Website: ulta-beauty
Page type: billing-address
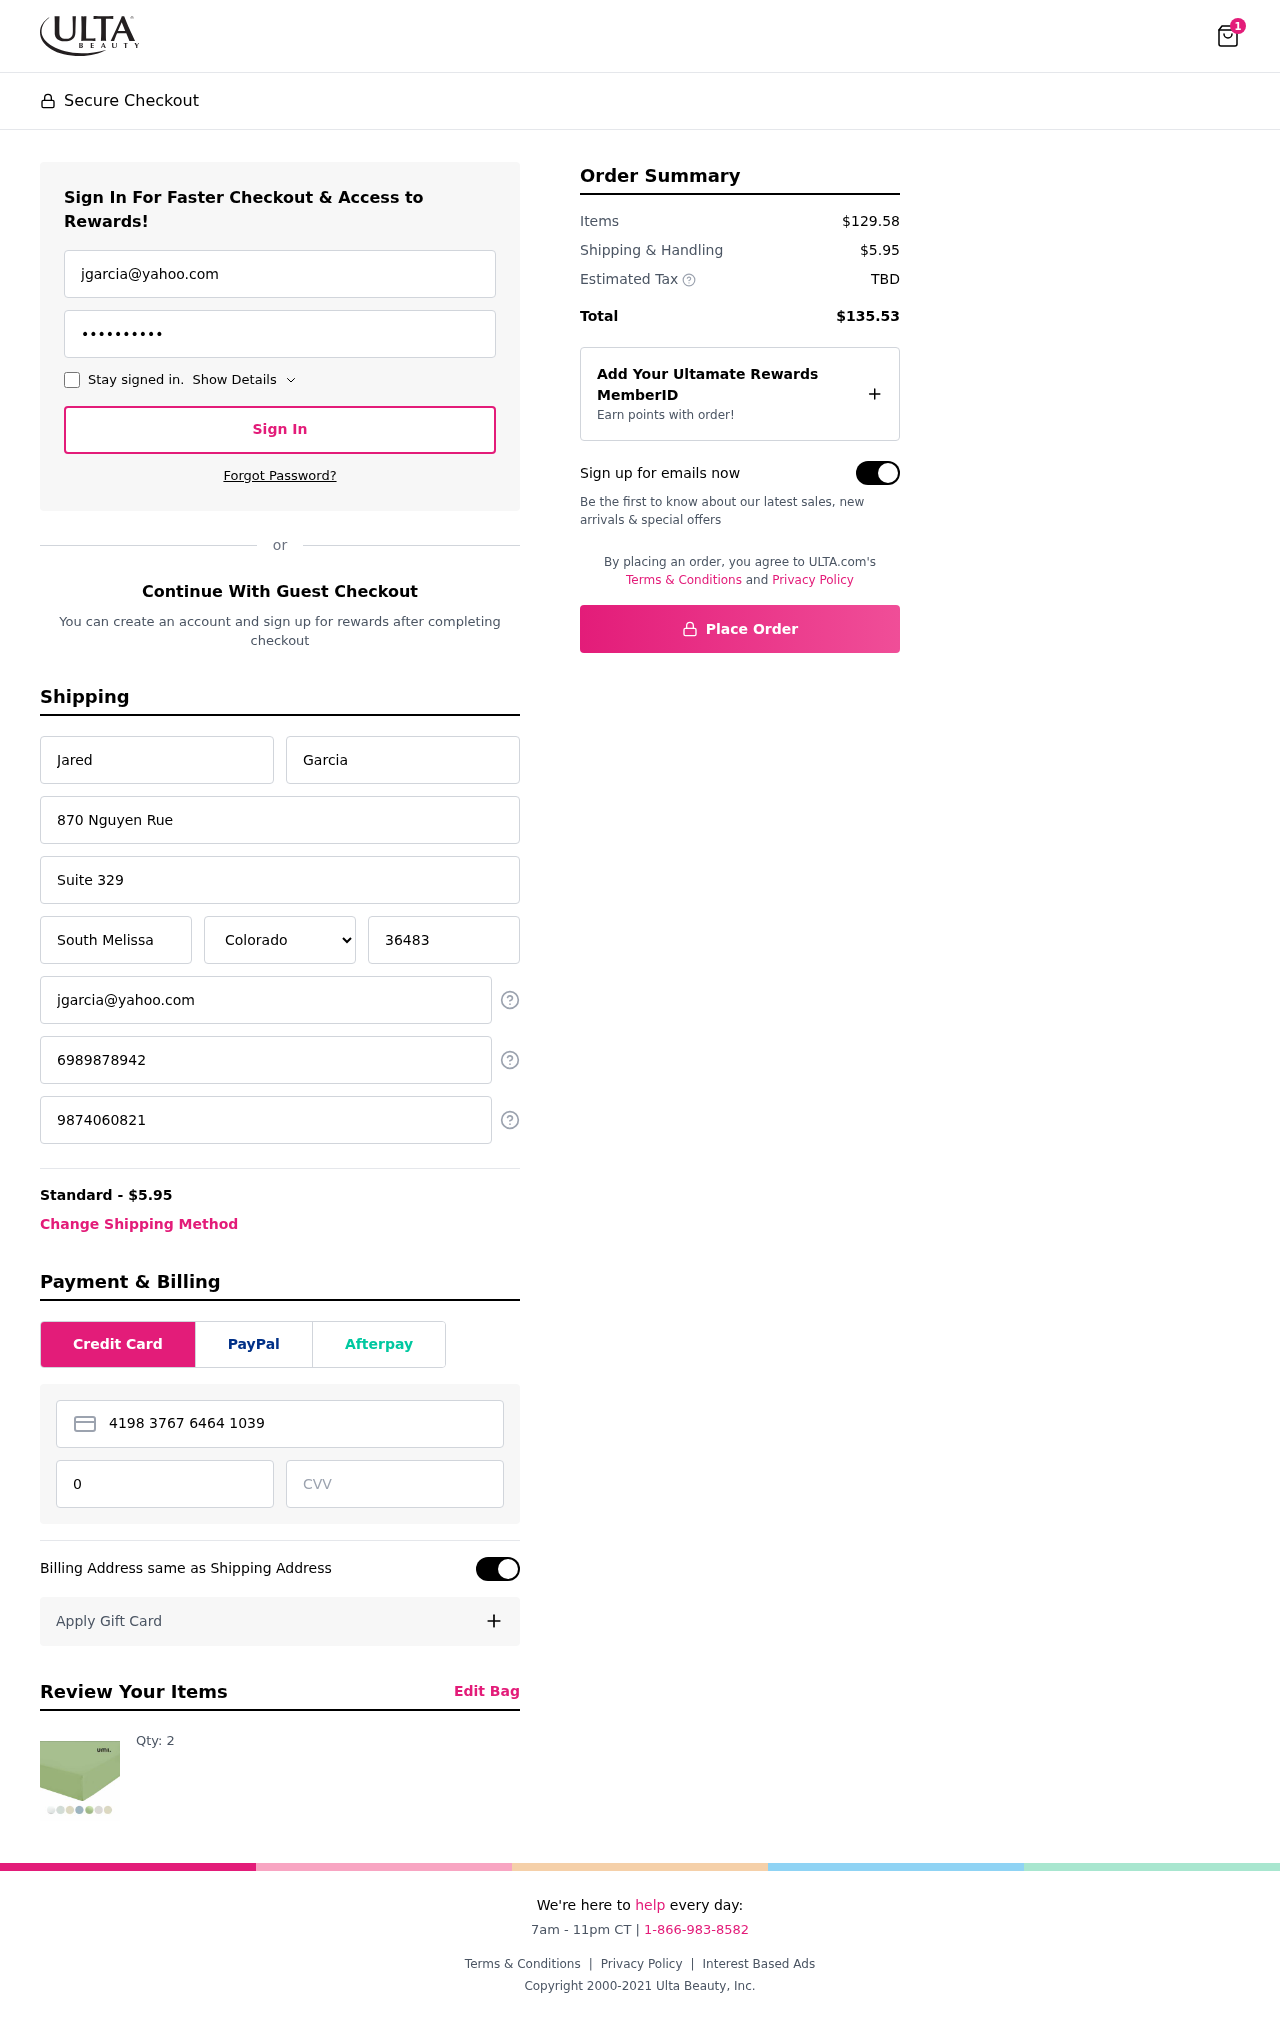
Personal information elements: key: PII_STATE
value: Colorado
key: PII_EMAIL
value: jgarcia@yahoo.com
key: PII_FIRSTNAME
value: Jared
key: PII_LASTNAME
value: Garcia
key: PII_STREET
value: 870 Nguyen Rue
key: PII_STREET2
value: Suite 329
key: PII_CITY
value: South Melissa
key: PII_POSTCODE
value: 36483
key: PII_PHONE
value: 6989878942
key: PII_ALT_PHONE
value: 9874060821
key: PII_CARD_NUMBER
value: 4198 3767 6464 1039
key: PII_CARD_EXPIRY
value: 08/26
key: PII_CARD_CVV
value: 509
Product elements: key: PRODUCT1_QUANTITY
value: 2
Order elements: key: ORDER_NUM_ITEMS
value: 1
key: ORDER_SHIPPING_COST
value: $5.95
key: ORDER_SUBTOTAL
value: $129.58
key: ORDER_TOTAL
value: $135.53